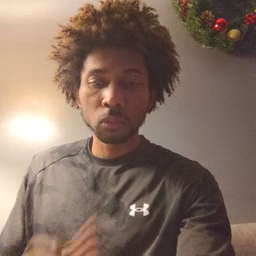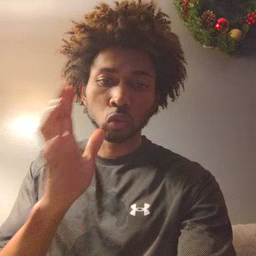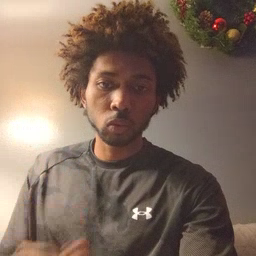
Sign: grandma